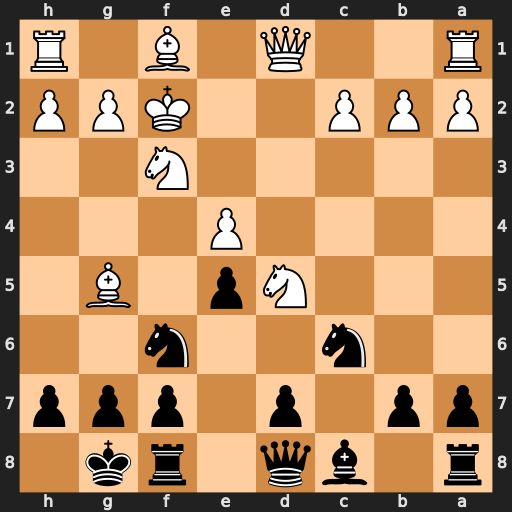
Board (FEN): r1bq1rk1/pp1p1ppp/2n2n2/3Np1B1/4P3/5N2/PPP2KPP/R2Q1B1R
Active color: b
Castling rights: -
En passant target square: -
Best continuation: Nxe4+ Kg1 Nxg5 Nxg5 Qxg5